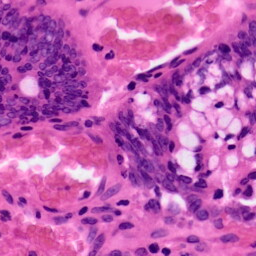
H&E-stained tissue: Colon